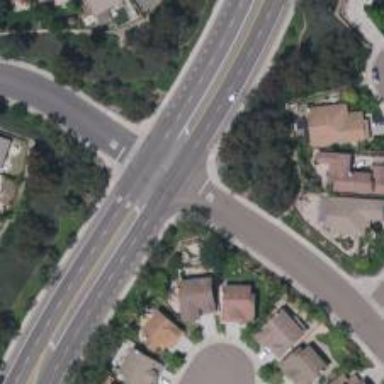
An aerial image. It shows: Road with stop sign.